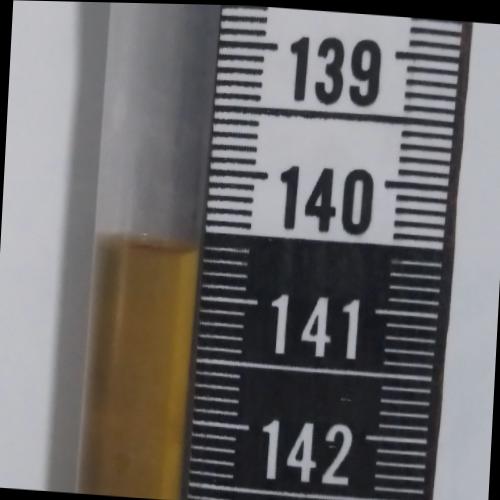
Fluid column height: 140.6 cm